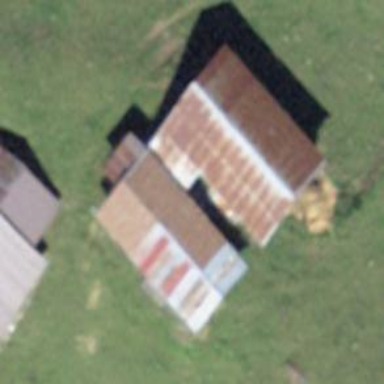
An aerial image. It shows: Farm auxiliary building.